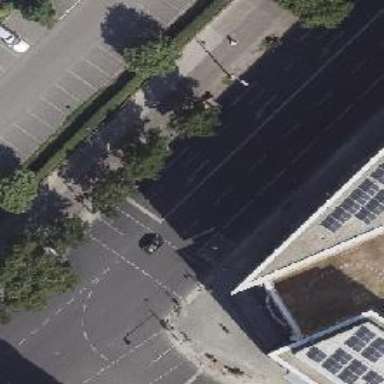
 and cycleway on the right side which is also shared by buses."